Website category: sports
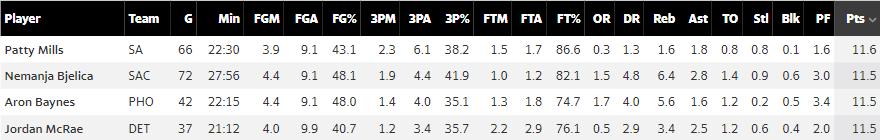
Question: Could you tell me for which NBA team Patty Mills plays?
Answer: SA

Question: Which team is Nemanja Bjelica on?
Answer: SAC

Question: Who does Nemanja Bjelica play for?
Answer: SAC

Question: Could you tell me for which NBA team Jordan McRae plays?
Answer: DET

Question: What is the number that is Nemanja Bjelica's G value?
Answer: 72

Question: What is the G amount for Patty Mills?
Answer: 66

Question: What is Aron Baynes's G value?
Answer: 42

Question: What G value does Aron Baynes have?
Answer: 42

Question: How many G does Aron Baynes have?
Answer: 42

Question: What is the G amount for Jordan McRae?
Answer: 37

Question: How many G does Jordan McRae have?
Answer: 37

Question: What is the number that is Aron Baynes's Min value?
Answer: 22:15

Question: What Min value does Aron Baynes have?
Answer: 22:15

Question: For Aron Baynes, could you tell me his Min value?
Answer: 22:15

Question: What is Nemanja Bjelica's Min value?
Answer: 27:56

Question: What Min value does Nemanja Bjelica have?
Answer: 27:56

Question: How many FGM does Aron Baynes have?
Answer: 4.4

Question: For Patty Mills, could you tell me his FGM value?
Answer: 3.9

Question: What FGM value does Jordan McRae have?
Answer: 4.0

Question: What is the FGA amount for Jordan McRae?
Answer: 9.9

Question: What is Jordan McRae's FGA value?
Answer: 9.9

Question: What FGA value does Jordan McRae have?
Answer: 9.9

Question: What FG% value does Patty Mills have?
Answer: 43.1

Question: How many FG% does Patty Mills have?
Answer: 43.1

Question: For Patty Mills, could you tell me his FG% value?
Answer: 43.1

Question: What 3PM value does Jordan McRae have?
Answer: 1.2

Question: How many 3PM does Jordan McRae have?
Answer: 1.2

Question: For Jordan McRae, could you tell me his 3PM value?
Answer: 1.2

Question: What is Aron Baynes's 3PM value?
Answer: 1.4

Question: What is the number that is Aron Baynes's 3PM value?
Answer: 1.4

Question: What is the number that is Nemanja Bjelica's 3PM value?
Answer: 1.9

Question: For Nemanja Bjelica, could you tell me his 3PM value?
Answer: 1.9

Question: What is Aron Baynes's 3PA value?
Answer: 4.0

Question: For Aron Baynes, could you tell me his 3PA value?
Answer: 4.0

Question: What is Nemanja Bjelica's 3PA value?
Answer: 4.4

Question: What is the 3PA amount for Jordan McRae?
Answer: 3.4

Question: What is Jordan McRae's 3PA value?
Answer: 3.4

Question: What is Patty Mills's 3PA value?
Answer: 6.1

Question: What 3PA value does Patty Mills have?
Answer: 6.1

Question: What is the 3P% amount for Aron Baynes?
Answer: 35.1

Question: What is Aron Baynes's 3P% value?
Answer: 35.1

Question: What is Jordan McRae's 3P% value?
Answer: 35.7

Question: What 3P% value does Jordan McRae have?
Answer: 35.7

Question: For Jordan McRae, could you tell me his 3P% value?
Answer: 35.7

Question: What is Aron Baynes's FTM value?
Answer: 1.3

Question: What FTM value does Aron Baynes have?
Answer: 1.3

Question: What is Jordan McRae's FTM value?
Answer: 2.2

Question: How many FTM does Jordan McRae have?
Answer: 2.2

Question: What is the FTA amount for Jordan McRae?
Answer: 2.9

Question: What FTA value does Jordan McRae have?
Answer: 2.9

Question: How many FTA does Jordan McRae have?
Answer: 2.9

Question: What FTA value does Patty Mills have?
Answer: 1.7

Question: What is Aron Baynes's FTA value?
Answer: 1.8

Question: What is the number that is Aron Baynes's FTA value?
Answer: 1.8

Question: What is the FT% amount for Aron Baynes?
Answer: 74.7

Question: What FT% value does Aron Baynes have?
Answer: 74.7

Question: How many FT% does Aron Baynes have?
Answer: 74.7

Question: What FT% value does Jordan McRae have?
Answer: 76.1

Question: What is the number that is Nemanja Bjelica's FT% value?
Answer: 82.1

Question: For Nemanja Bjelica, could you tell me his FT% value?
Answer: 82.1

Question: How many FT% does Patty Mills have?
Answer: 86.6

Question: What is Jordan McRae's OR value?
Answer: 0.5

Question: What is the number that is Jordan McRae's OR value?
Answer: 0.5

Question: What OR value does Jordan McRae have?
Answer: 0.5